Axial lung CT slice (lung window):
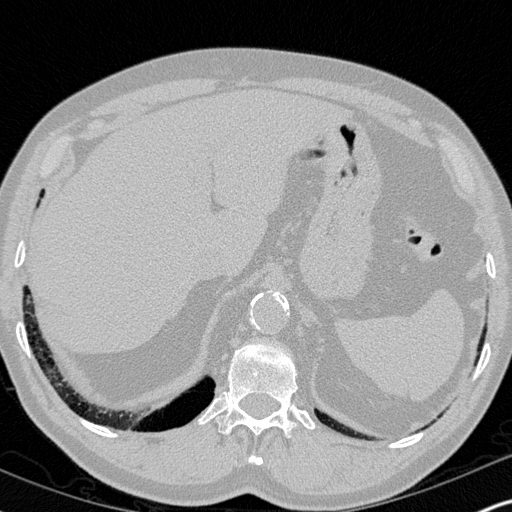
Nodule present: no